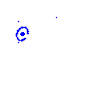
Particle: proton